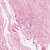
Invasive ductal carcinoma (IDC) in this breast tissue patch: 0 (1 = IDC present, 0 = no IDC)